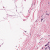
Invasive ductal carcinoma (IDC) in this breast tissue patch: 1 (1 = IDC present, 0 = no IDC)